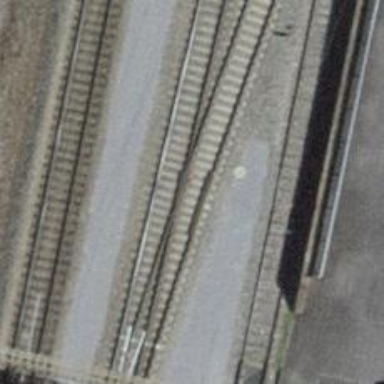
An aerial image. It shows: Single-track electrified railway yard with contact line electrification.